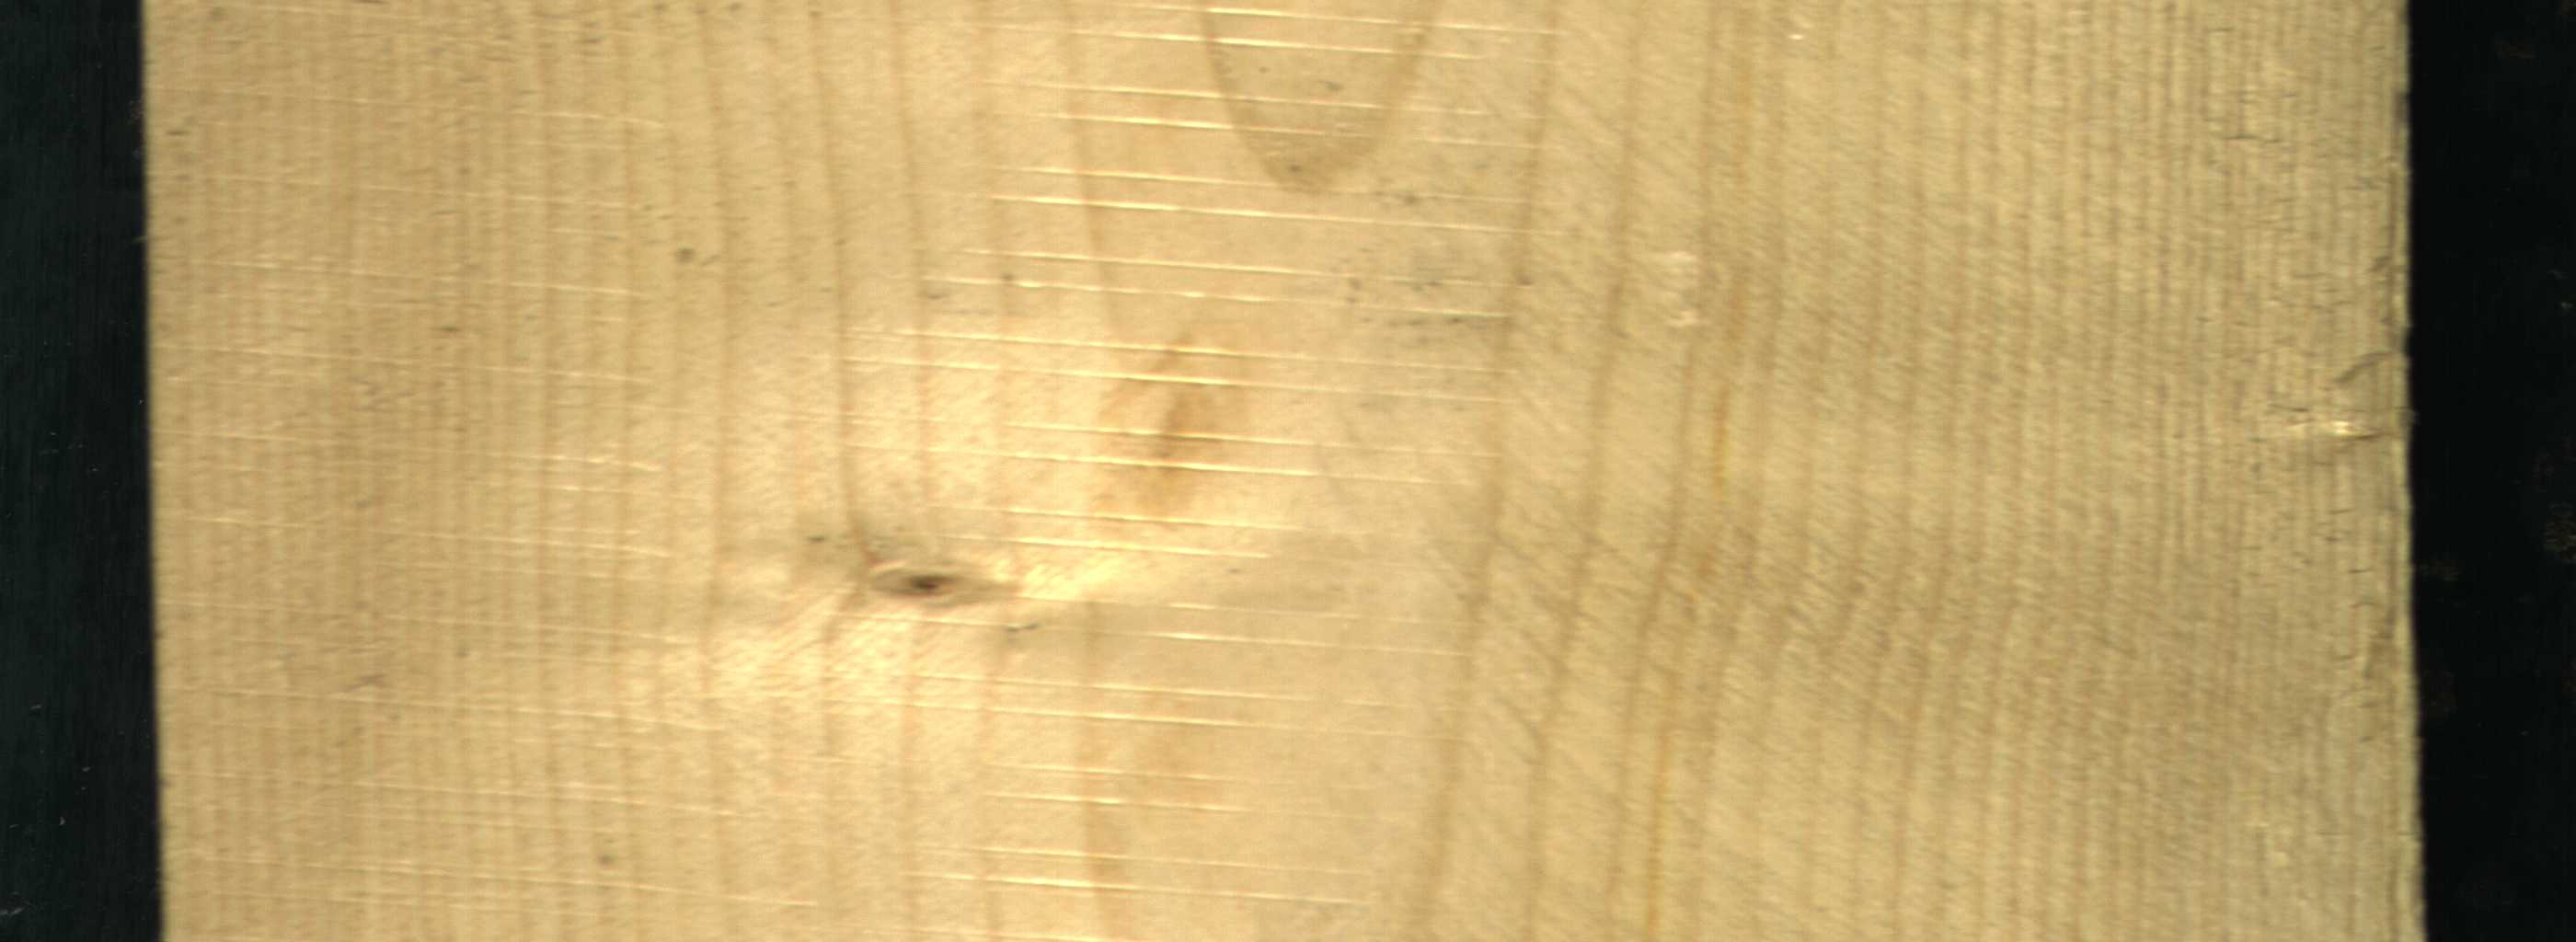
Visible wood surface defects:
Live_Knot